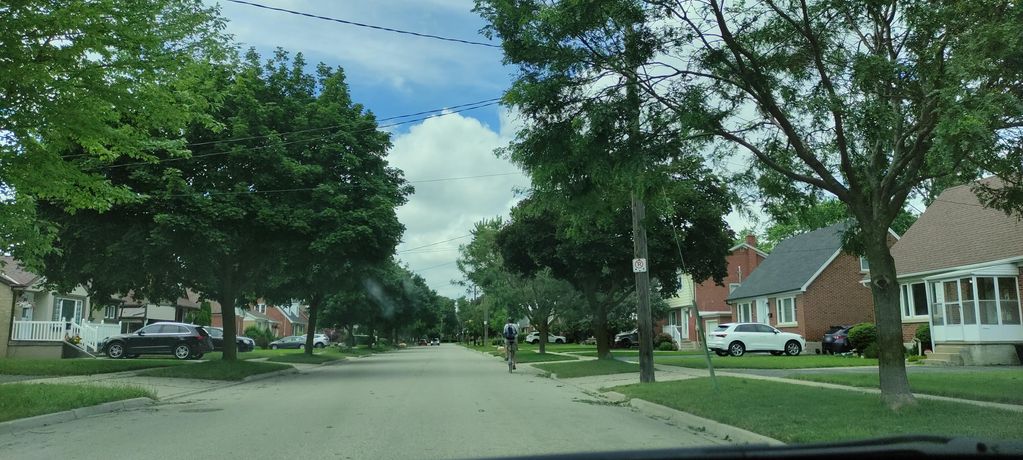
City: kitchener-waterloo